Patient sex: M
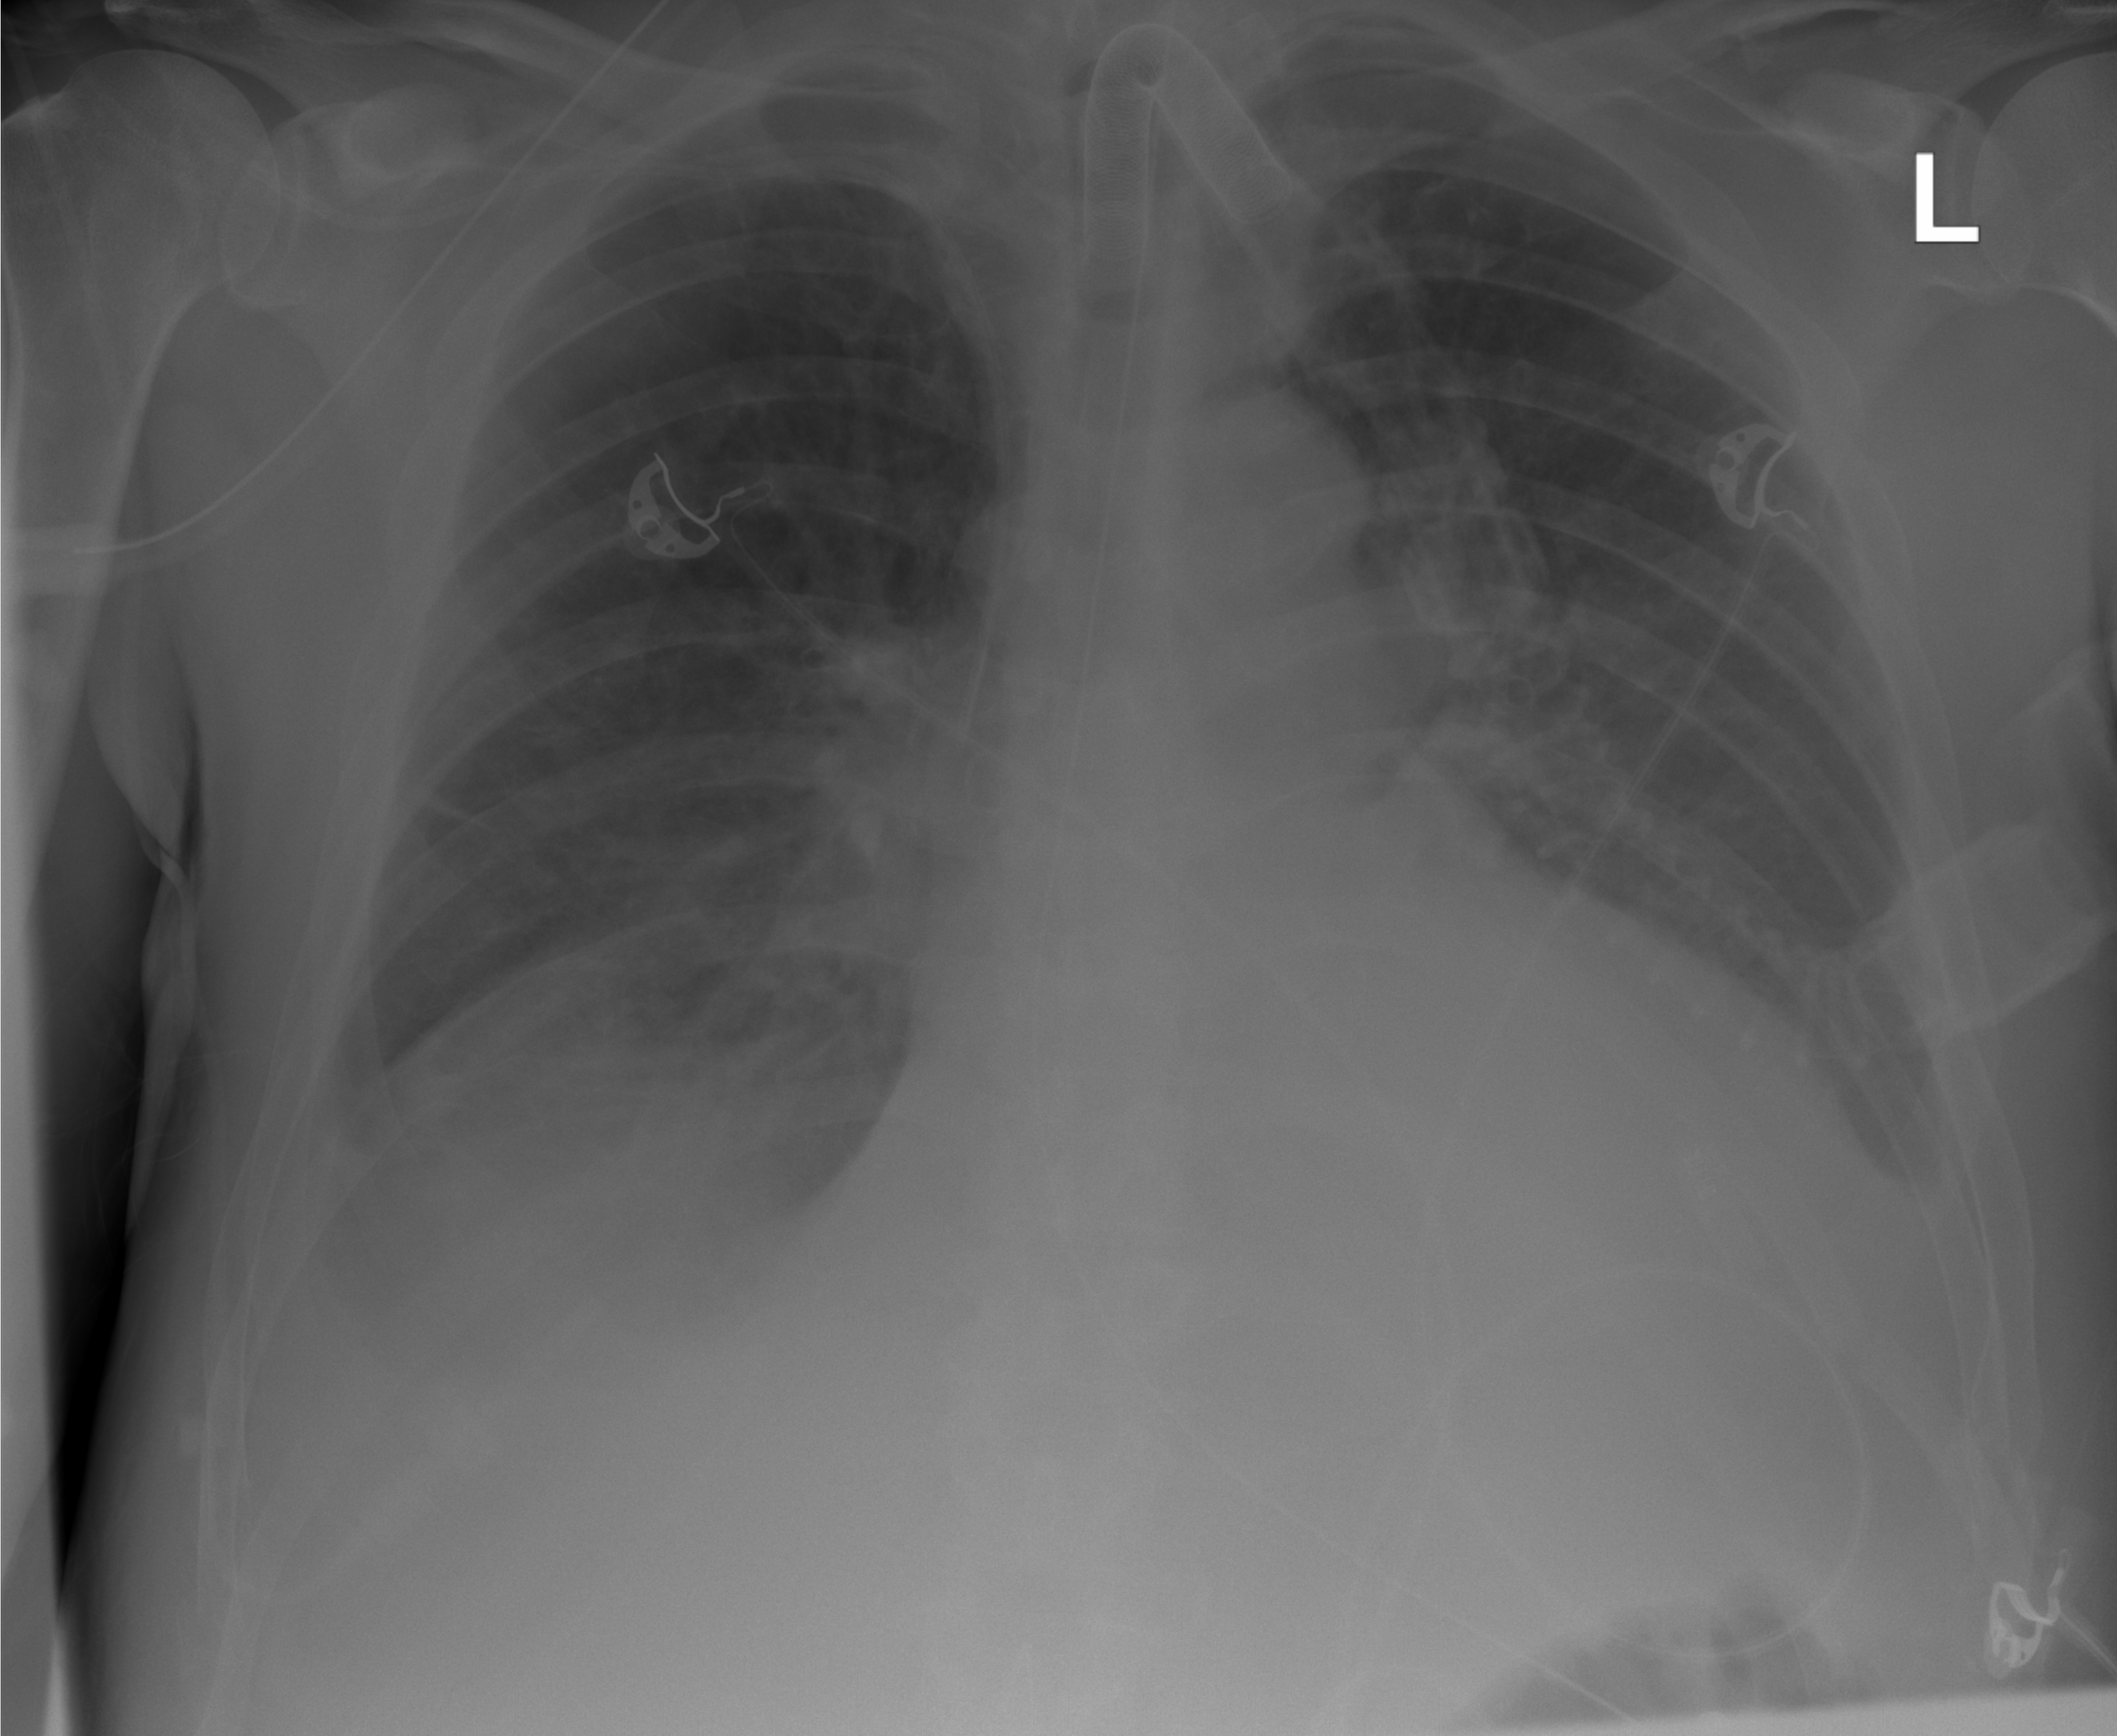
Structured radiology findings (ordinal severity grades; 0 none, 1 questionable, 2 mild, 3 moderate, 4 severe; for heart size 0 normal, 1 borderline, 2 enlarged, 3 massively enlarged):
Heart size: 2
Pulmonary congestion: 1
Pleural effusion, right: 2
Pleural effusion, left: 3
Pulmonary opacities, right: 1
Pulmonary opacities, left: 0
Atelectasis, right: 2
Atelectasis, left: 2